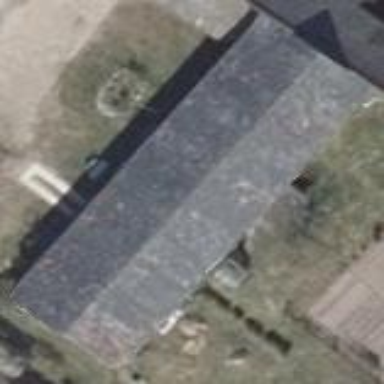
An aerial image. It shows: Rural barn.